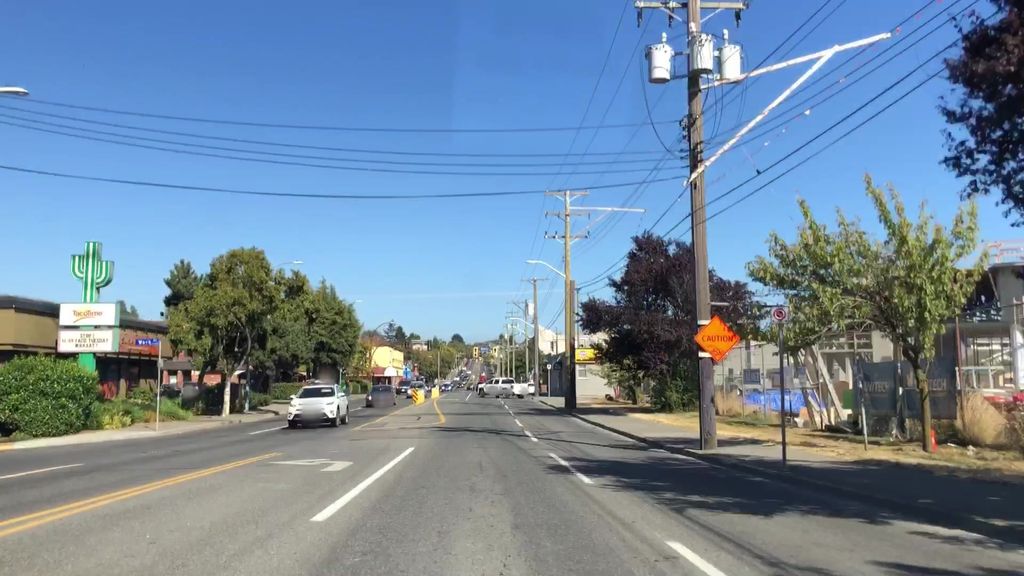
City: victoria